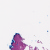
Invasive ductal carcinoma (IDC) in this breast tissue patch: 0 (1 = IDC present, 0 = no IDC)